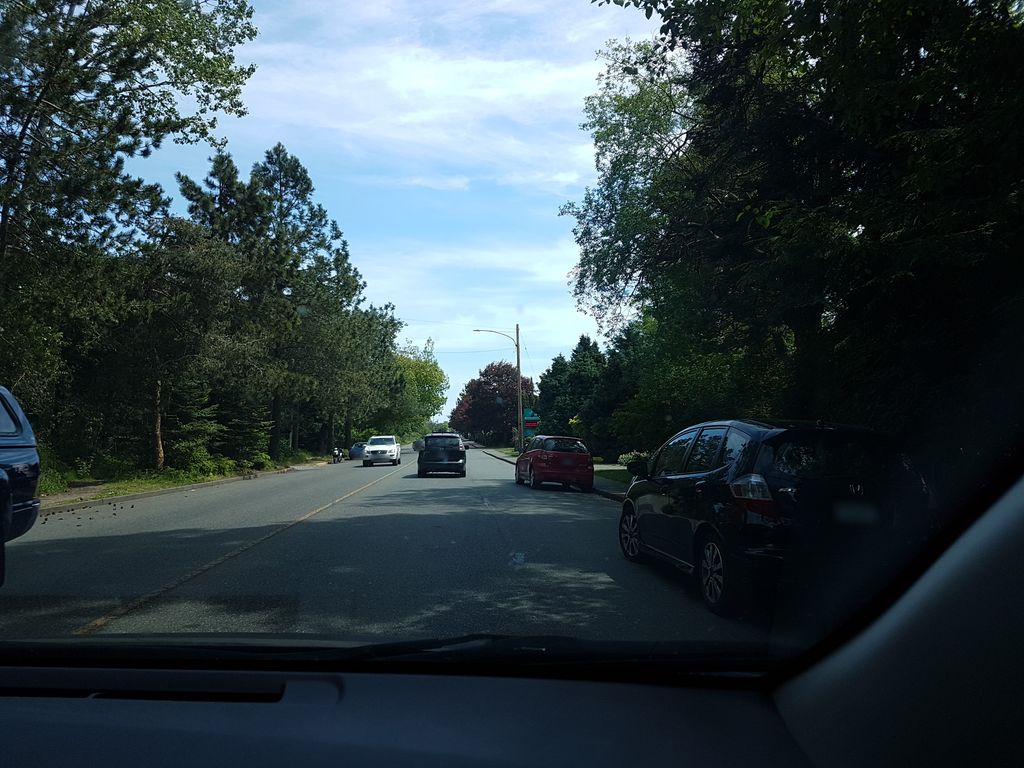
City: victoria